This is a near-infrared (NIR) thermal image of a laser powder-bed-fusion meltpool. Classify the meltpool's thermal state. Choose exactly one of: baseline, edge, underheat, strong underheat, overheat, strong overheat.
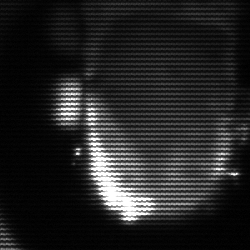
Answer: baseline